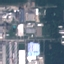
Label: Industrial